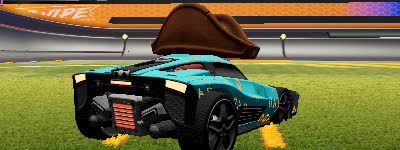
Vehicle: breakout